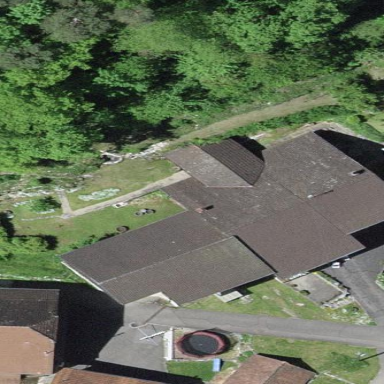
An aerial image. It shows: Garden area designated for leisure land.